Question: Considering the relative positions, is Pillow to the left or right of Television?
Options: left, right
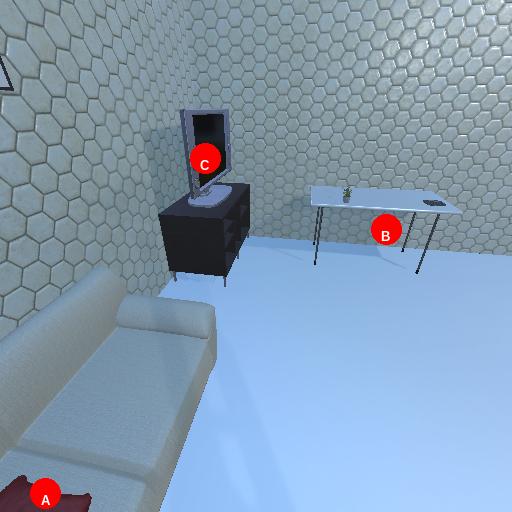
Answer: left